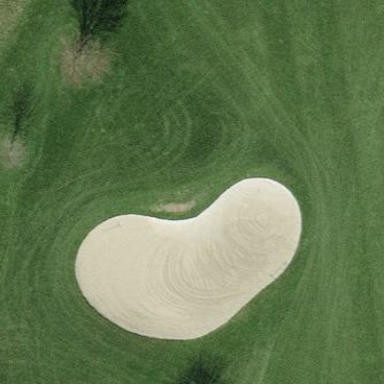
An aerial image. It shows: Golf bunker filled with natural sand.